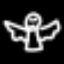
Label: angel